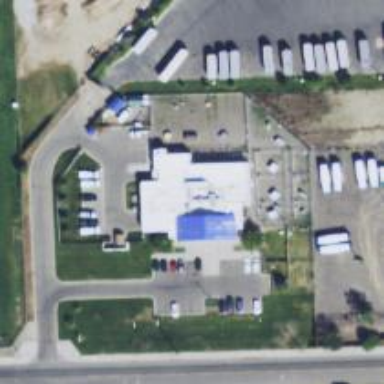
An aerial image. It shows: Animal shelter.